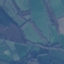
Label: Pasture